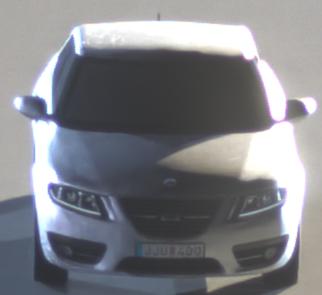
Make: Saab
Model: 5-Sep
Detailed model: 9-5 1.6T
Model produced from: 2010/06
Model produced until: 2011/12
Doors: 4
Color: white
Road condition: wet road
Daytime: night
Contrast: high contrast